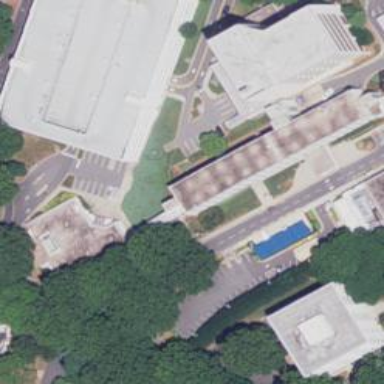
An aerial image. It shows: Hospital building.